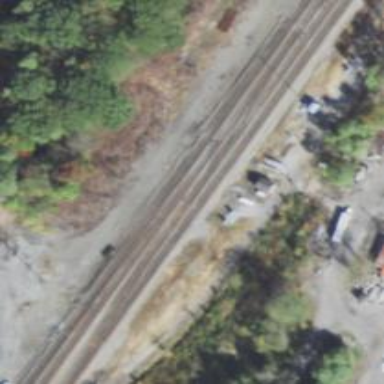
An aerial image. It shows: Railroad crossover.